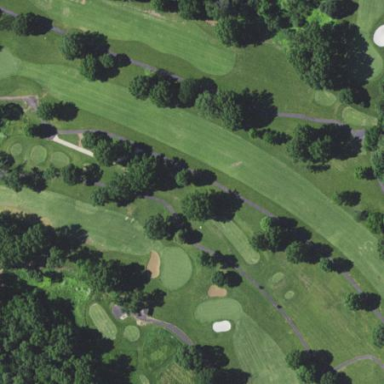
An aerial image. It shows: Grassy area designated as golf fairway.